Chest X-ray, PA view. Patient: 70 years old, sex F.
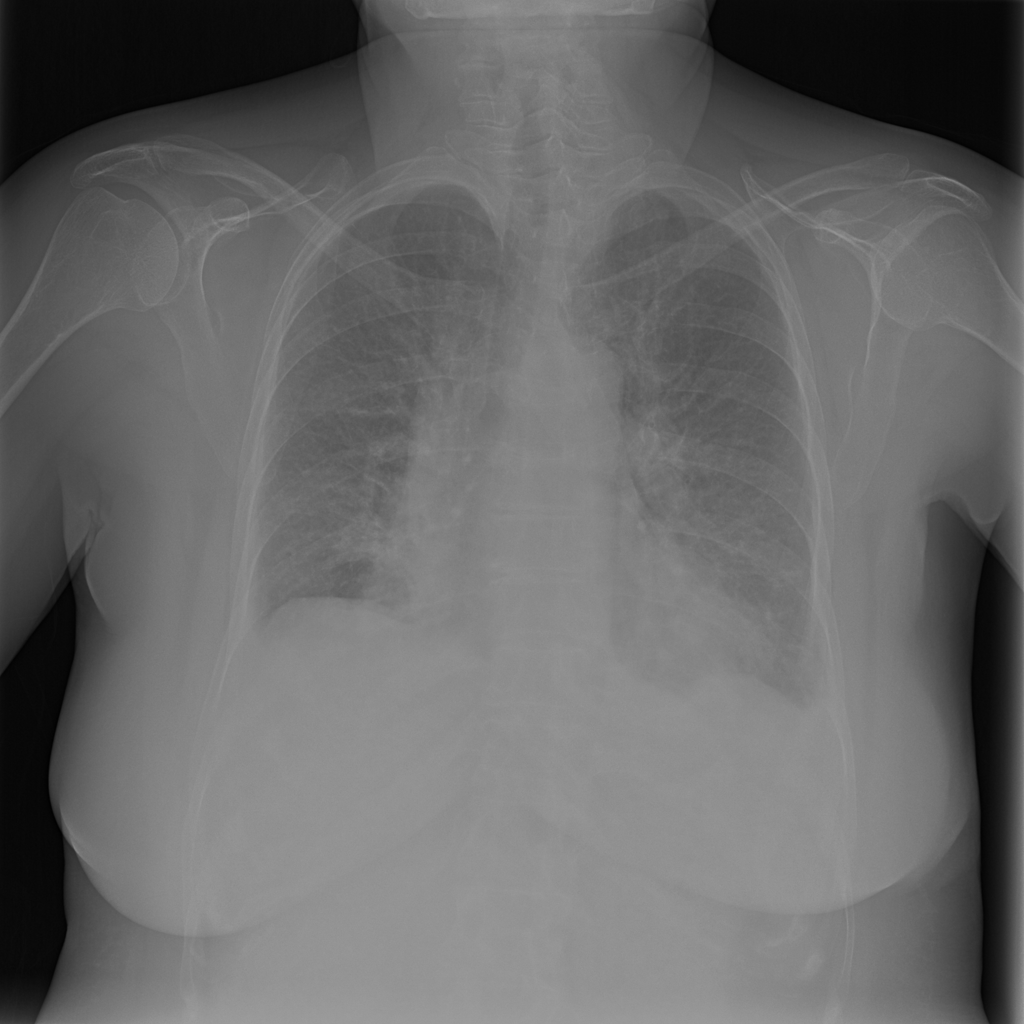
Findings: No Finding